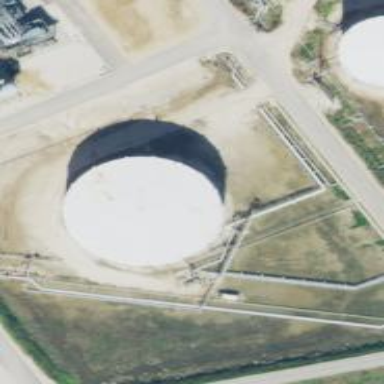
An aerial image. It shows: Storage tank which is man-made and housed in building.